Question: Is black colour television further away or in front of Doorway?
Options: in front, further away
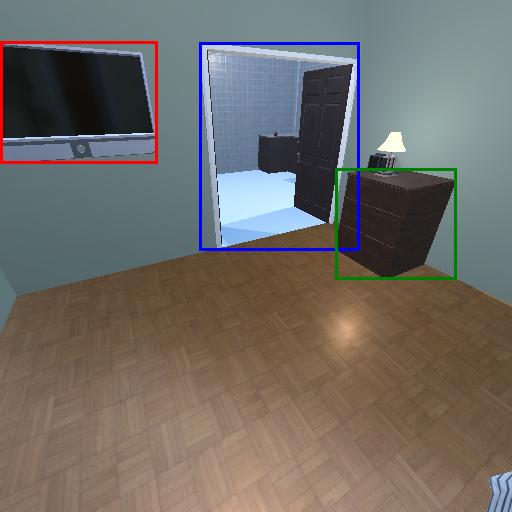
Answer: in front